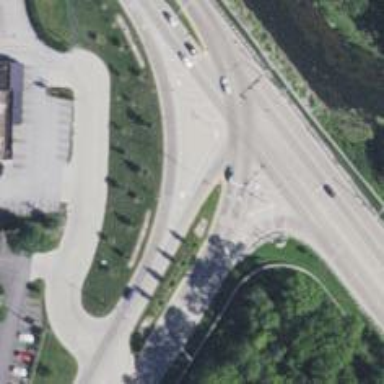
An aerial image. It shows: Asphalt road with primary link designation.